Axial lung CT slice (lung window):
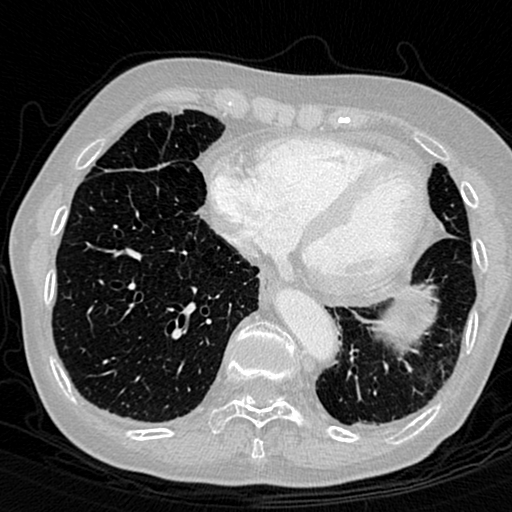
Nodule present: no